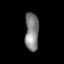
Tissue: lung
Cell type: Endothelial cells
Senescence score: 0.5511
Nuclear area (px): 506
Mean DAPI intensity: 131.19